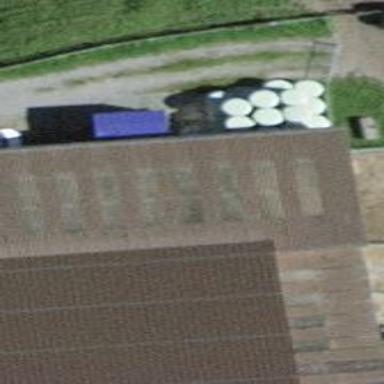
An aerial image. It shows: View of roof of building.